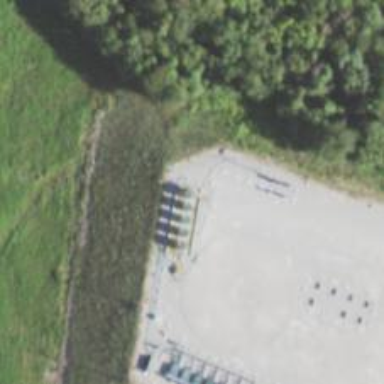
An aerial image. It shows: Storage tank that is man-made.